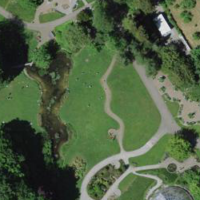
EUNIS habitat code: 53
Species observed at this site:
Lythrum salicaria
Lithospermum officinale
Cepaea nemoralis
Trichodes alvearius
Marpissa muscosa
Apoderus coryli
Chiasmia clathrata
Aegithalos caudatus
Apis mellifera
Sylvia atricapilla
Spinus spinus
Poecile palustris
Ischnura elegans
Anthidium manicatum
Larus michahellis
Asellus aquaticus
Erithacus rubecula
Lymnaea stagnalis
Periparus ater
Nomophila noctuella
Pholidoptera griseoaptera
Vicia sepium
Cyanistes caeruleus
Carrhotus xanthogramma
Lophophanes cristatus
Chloris chloris
Passer domesticus
Humulus lupulus
Macaroeris nidicolens
Anthophora plumipes
Eutomostethus ephippium
Eutomostethus luteiventris
Passer montanus
Papilio machaon
Eristalis tenax
Orthetrum coerulescens
Lysimachia vulgaris
Milvus migrans
Milvus milvus
Propylaea quatuordecimpunctata
Cinclus cinclus
Scandix pecten-veneris
Phylloscopus trochilus
Motacilla alba
Sciurus vulgaris
Allium ursinum
Hippodamia variegata
Chalcolestes viridis
Stachys palustris
Monostegia abdominalis
Prunella modularis
Crepidodera aurata
Convallaria majalis
Maniola jurtina
Chroicocephalus ridibundus
Phylloscopus collybita
Carpocoris purpureipennis
Volucella pellucens
Pyrrhosoma nymphula
Sitta europaea
Salticus scenicus
Halictus scabiosae
Falco tinnunculus
Phaneroptera nana
Ficedula hypoleuca
Misumena vatia
Dolycoris baccarum
Stomorhina lunata
Gonocerus acuteangulatus
Nepa cinerea
Volucella zonaria
Anas platyrhynchos
Cercopis vulnerata
Orthetrum cancellatum
Streptopelia decaocto
Syricoris lacunana
Regulus ignicapilla
Chorthippus biguttulus
Carduelis carduelis
Anthocharis cardamines
Calvia quatuordecimguttata
Tettigonia viridissima
Cidnopus pilosus
Tephritis vespertina
Polyommatus icarus
Sympetrum sanguineum
Uloborus plumipes
Corvus corone
Trichius fasciatus
Eurydema oleracea
Phalangium opilio
Trachyzelotes pedestris
Anthaxia quadripunctata
Polistes dominula
Celastrina argiolus
Ichthyosaura alpestris
Vespa crabro
Polydrusus formosus
Phoenicurus ochruros
Phoenicurus phoenicurus
Corvus corax
Hydrometra stagnorum
Zoropsis spinimana
Sturnus vulgaris
Troglodytes troglodytes
Ilex aquifolium
Sympecma fusca
Corvus frugilegus
Aeshna cyanea
Deraeocoris ruber
Turdus merula
Elasmucha grisea
Tachymarptis melba
Pisaura mirabilis
Ballus chalybeius
Hirundo rustica
Calophasia lunula
Turdus pilaris
Regulus regulus
Onopordum acanthium
Sympetrum striolatum
Coccothraustes coccothraustes
Lemna trisulca
Brachypalpus valgus
Anax imperator
Certhia brachydactyla
Adalia decempunctata
Cryptocephalus moraei
Anthus trivialis
Turdus philomelos
Bufo bufo
Dendrocopos major
Diospyros lotus
Cerceris rybyensis
Turdus viscivorus
Buteo buteo
Turdus iliacus
Rutpela maculata
Gryllotalpa gryllotalpa
Issus coleoptratus
Libellula depressa
Pica pica
Garrulus glandarius
Columba livia
Erythranthe guttata
Aglais urticae
Picus viridis
Corizus hyoscyami
Motacilla cinerea
Mermitelocerus schmidtii
Spirodela polyrhiza
Libellula quadrimaculata
Macroglossum stellatarum
Clytra quadripunctata
Fringilla coelebs
Myrmica rubra
Coloeus monedula
Filipendula ulmaria
Columba palumbus
Fringilla montifringilla
Graphosoma italicum
Parus major
Pieris rapae
Oniscus asellus
Accipiter nisus